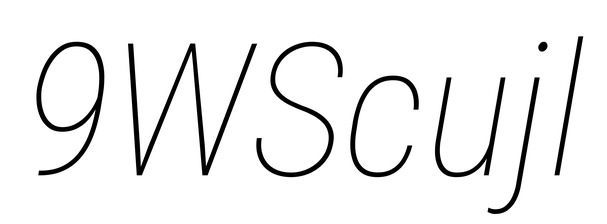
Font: Roboto-Italic_Condensed_Thin_Italic